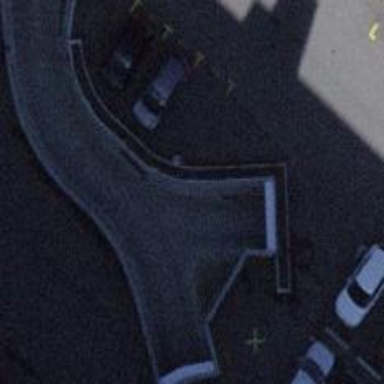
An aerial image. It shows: Road serving as parking aisle.